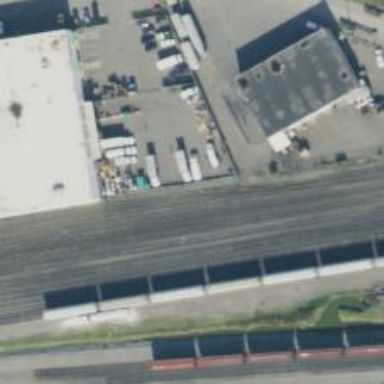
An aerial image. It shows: Rail spur service.